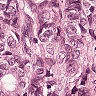
Metastatic tissue present: yes